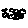
Label: cloud